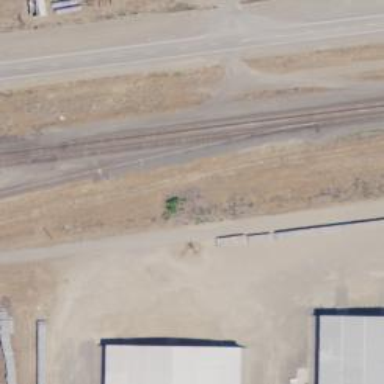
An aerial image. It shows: Rail spur service.